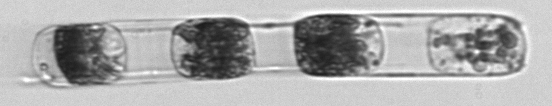
Label: Hemiaulus